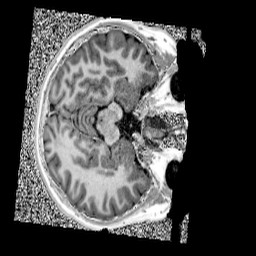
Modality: UNIT1
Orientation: axial
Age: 13
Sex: female
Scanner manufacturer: siemens
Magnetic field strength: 3 T
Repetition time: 4 s
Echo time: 0.00299 s